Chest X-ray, PA view. Patient: 58 years old, sex M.
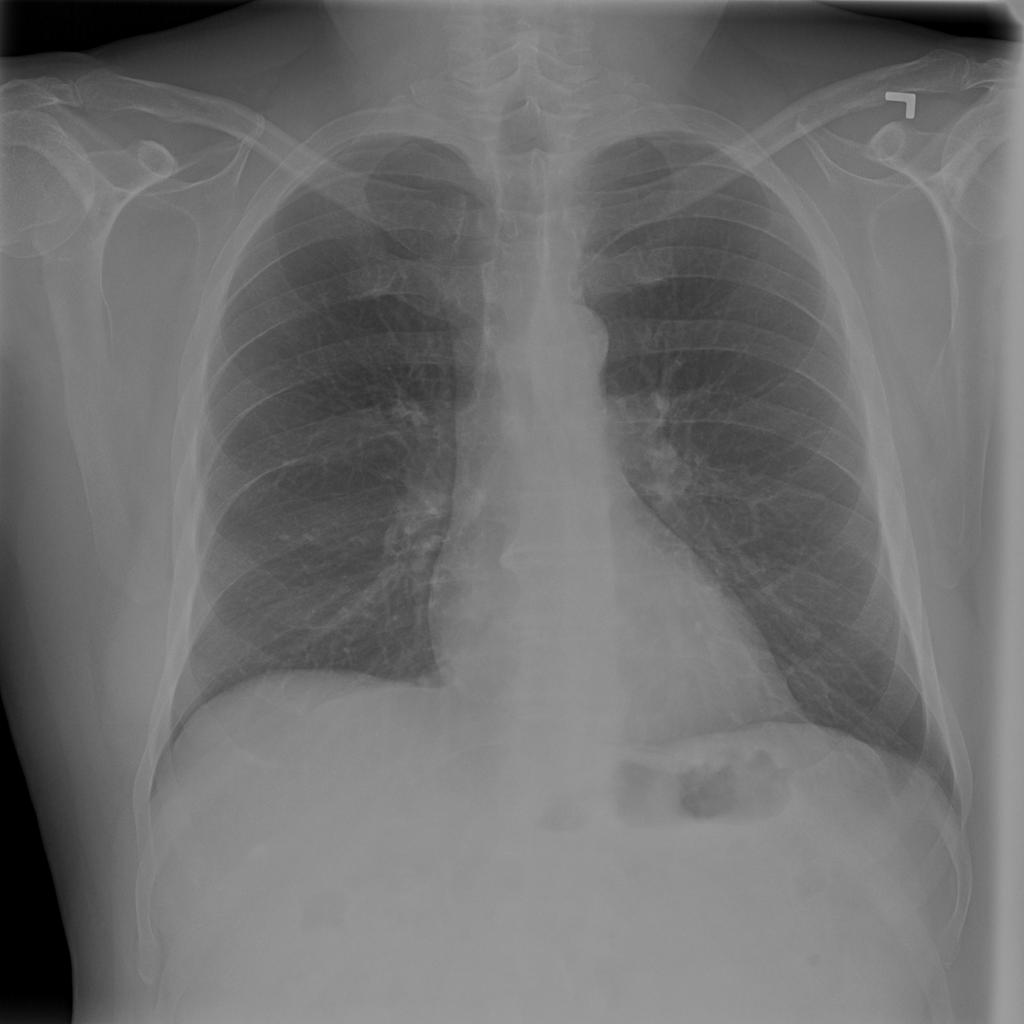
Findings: No Finding